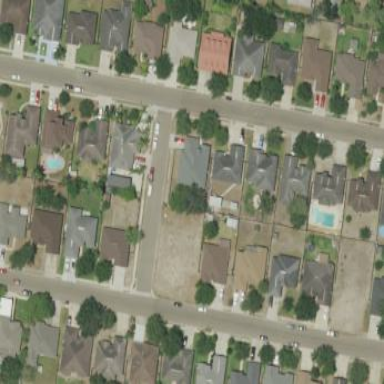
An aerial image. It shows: Residential area within neighborhood.